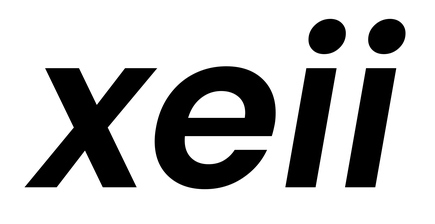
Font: Poppins-SemiBoldItalic